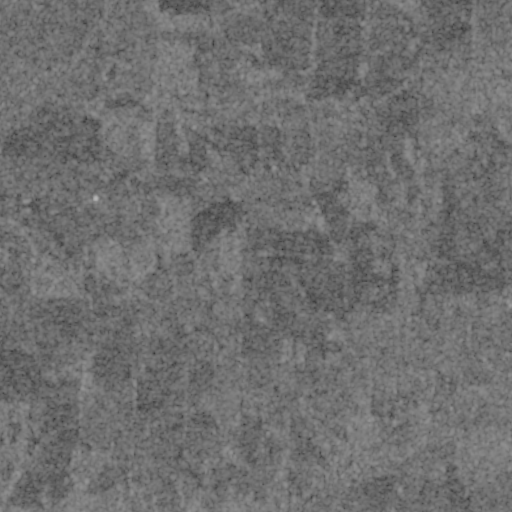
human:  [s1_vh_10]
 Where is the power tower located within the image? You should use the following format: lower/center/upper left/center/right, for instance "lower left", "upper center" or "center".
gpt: The power tower is located in the lower right of the image.
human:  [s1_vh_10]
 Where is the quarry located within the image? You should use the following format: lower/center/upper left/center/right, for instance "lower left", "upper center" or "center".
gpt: There is no quarry in the image.

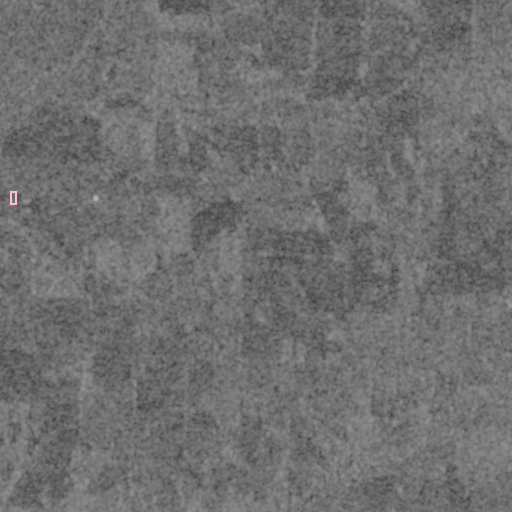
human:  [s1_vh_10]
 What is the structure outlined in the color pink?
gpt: The structure outlined in pink is a park.
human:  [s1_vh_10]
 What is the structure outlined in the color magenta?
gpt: There is no magenta outline.